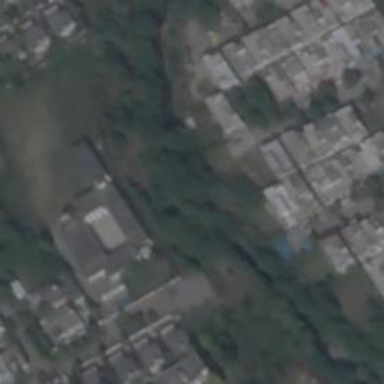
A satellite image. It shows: School building.